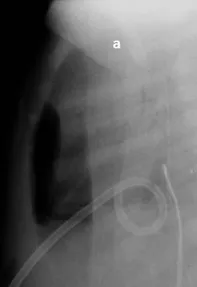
Lateral. Chest X-ray: Drainage cannula (12 French) inserted in the jugular vein (a), inflow cannula (8 French) inserted in the carotid artery (b), and cannula tip (c).
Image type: radiology (x_ray)